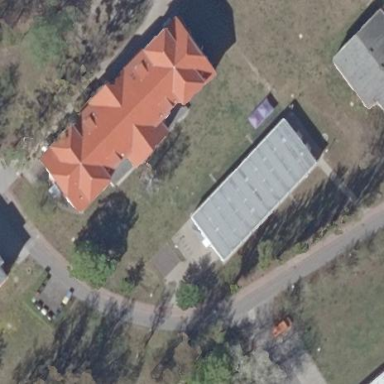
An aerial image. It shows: Office building with distinctive half-hipped roof shape.